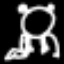
Label: frog